Interaction volume radius: 10 \u00c5
Interaction volume height: 20 \u00c5
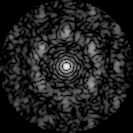
Disorder parameter: 0.6569